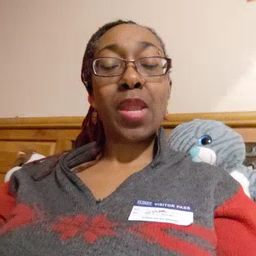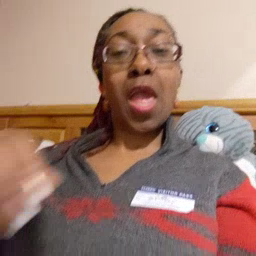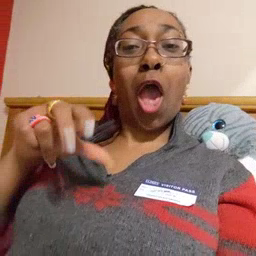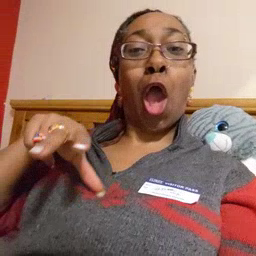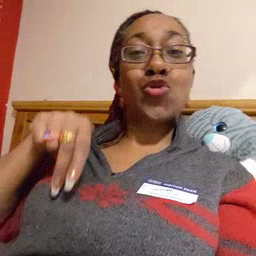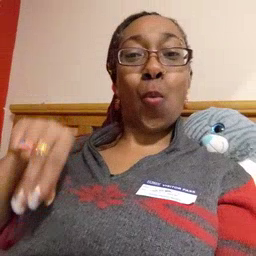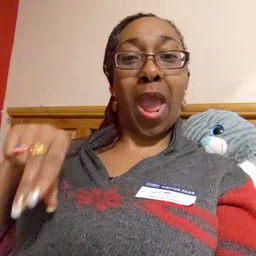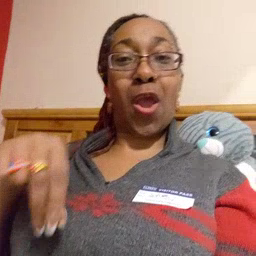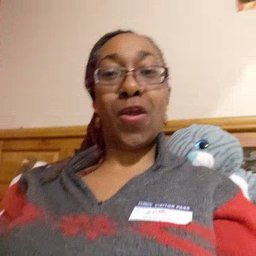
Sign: underwear